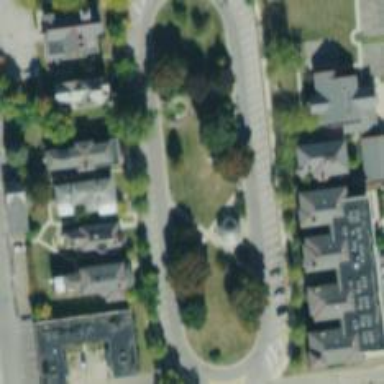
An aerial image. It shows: Neighbourhood with historic district.